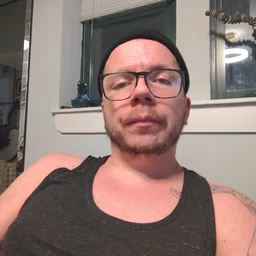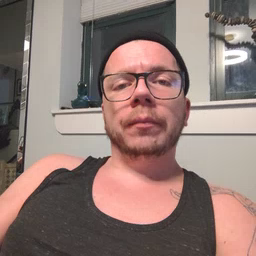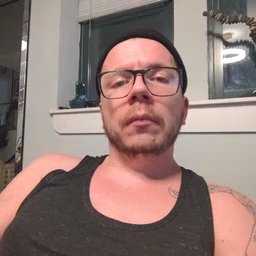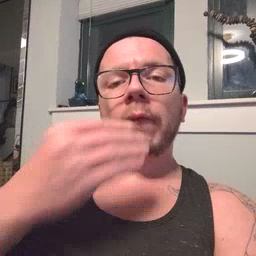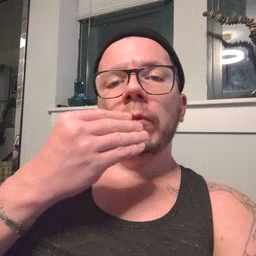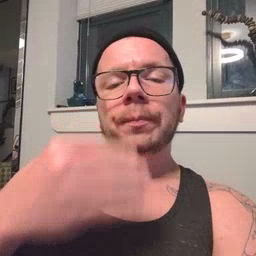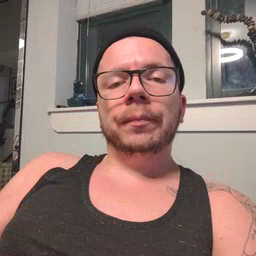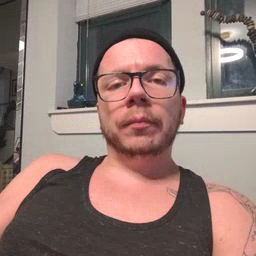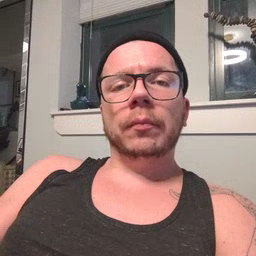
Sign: food